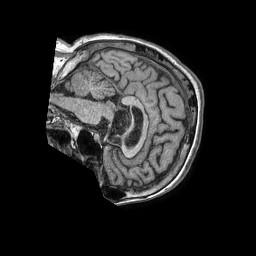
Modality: T1w
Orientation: sagittal
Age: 72
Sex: female
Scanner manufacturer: philips
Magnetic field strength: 1.5 T
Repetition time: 0.007773 s
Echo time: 0.003546 s